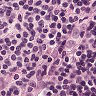
Metastatic tissue present: no